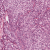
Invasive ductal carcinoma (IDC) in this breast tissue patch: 1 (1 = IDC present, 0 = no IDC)